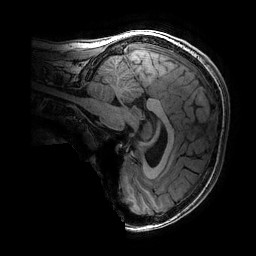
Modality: T1w
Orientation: sagittal
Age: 13
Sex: male
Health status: ill
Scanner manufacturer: ge
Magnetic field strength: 3 T
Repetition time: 0.007664 s
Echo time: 0.00342 s